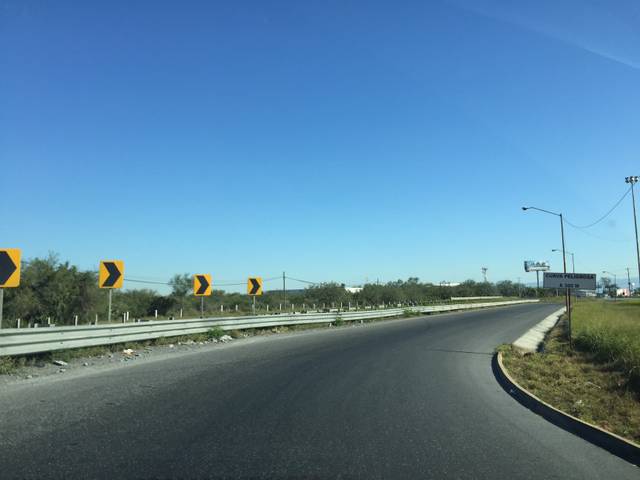
Region: Mexico
Coordinates: 25.832, -100.259